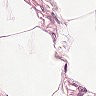
Metastatic tissue present: no